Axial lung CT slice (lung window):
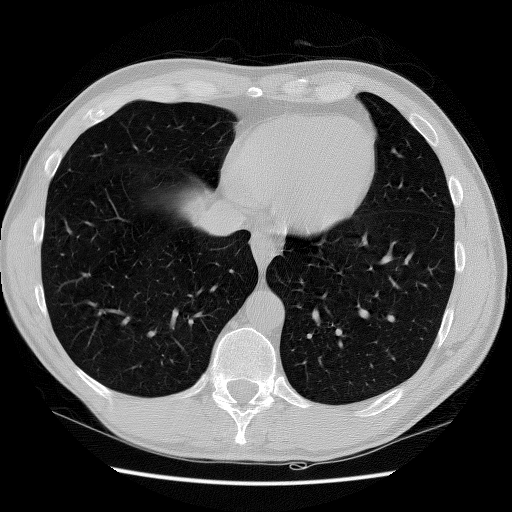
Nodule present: no